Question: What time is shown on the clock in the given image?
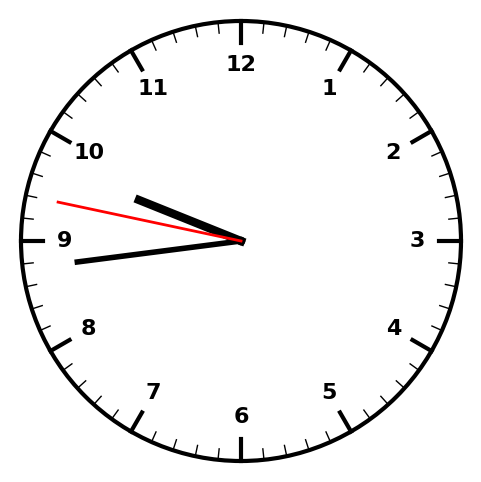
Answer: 09:43:47